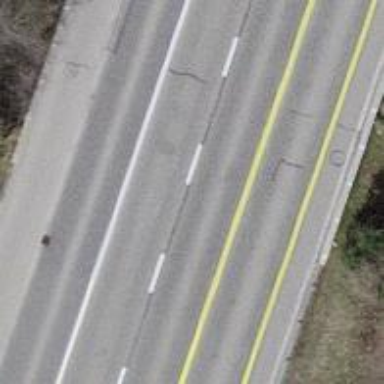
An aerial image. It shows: Secondary road with asphalt surface and designated cycle lane.